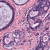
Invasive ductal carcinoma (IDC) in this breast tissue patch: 0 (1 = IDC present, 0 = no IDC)